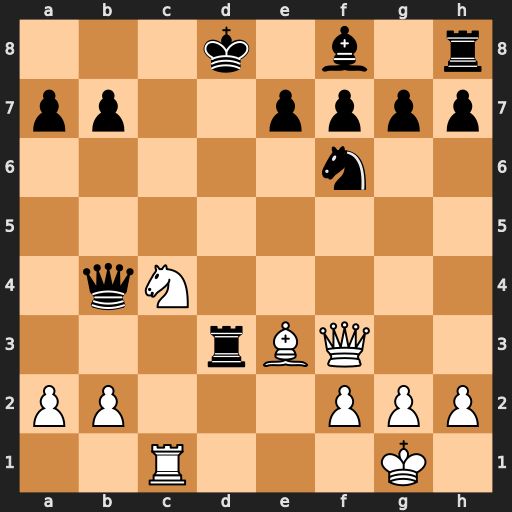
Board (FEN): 3k1b1r/pp2pppp/5n2/8/1qN5/3rBQ2/PP3PPP/2R3K1
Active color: w
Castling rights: -
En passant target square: -
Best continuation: Bb6+ axb6 Qxd3+